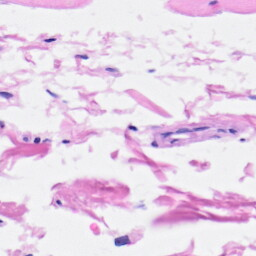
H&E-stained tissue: Heart